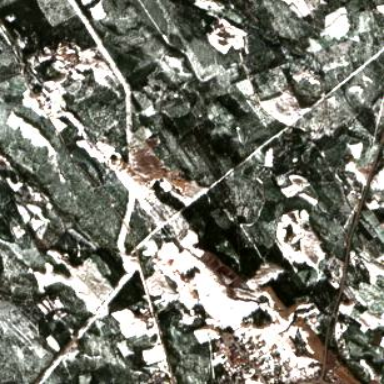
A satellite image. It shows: Mixed leaf woodland.